Question: I am reading a String value from database and printing it onto a jsp page through a servlet. The Problem is that on the Jsp the String 'null' is getting printed in case the field in the database is null. I need to have a blank editbox instead if the value in the database is null.
My database Access Object:
'''
public String getVerEmpId(retailcustomervergobean rcvb) {
String var = "";
custid = rcvb.getCustid();
Connection conn;
try {
conn = db.getDbConnection();
String sql = "select CUST_EMP_ID from retail_cif_master where cust_id = ?";
PreparedStatement ps = conn.prepareStatement(sql);
ps.setString(1, custid.toUpperCase());
ResultSet rs = ps.executeQuery();
while (rs.next()) {
var = rs.getString("CUST_EMP_ID");
}
} catch (Exception asd) {
System.out.println(asd.getMessage());
}
return var;
}
'''
My Servlet:
'''
String custempid = rcvd.getVerEmpId(rcvb);
request.setAttribute("custempid", custempid);
'''
My Jsp:
'''
name="custEmpId" readonly="true" value="<%=request.getAttribute("custempid")%>"
'''
My Display if the field is null:

My database is Oracle 11g and Browser is FireFox.
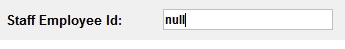
Answer: You should avoid using scriplets in JSP. Use JSTL and EL instead.
You need to test for 'null' string before printing your value. When you try to print an object reference which is 'null', the 'null' reference is converted to '"null"' string.
This is how you pre-test for 'null' using EL:
'''
<c:out value="${not empty custempid ? custempid: ''}" />
'''
Note that 'not empty' will check for both 'null' and empty string.
- <URL>